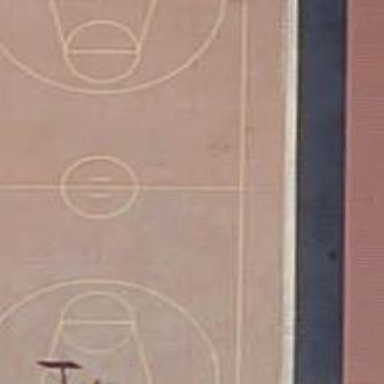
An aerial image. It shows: Basketball court on pitch.